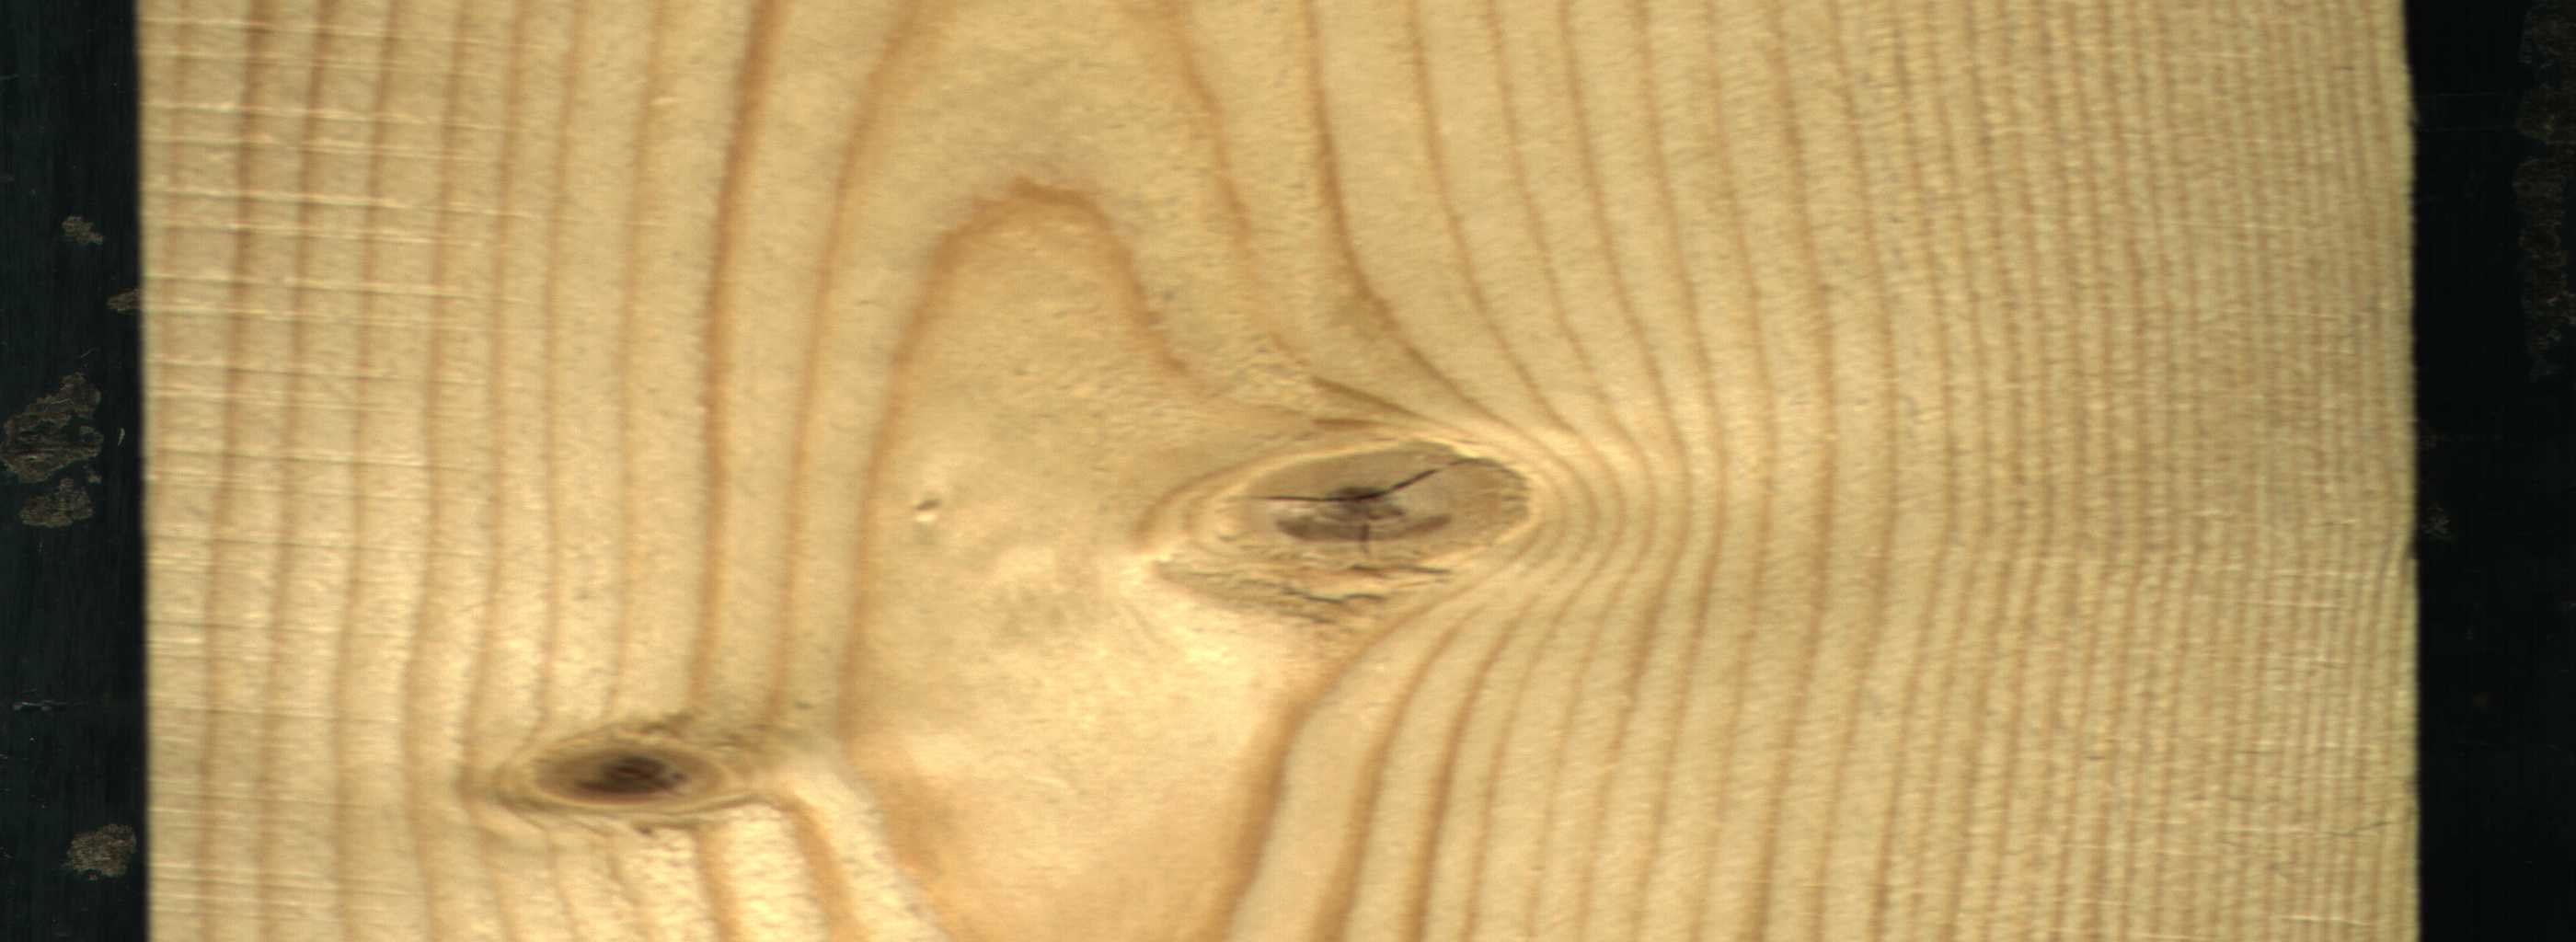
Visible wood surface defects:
knot_with_crack
Live_Knot